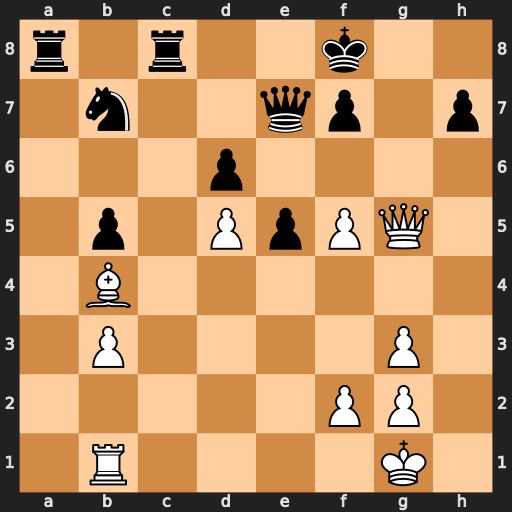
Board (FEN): r1r2k2/1n2qp1p/3p4/1p1PpPQ1/1B6/1P4P1/5PP1/1R4K1
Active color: w
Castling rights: -
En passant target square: -
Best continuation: f6 Ke8 fxe7